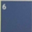
Piece: xx